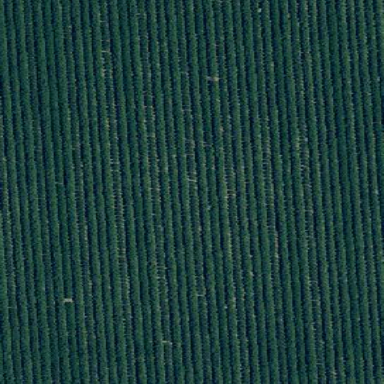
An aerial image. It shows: Almond orchard with rows of almond trees.